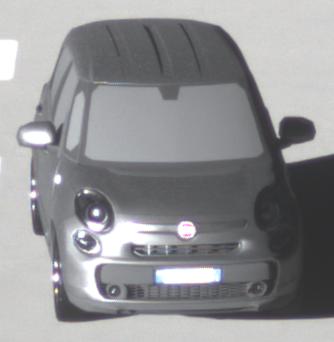
Make: Fiat
Model: 500L 1.4 16V
Detailed model: 500L (199)
Model produced from: 2012/10
Model produced until: 2017/05
Doors: 5
Color: gray
Road condition: dry road
Daytime: morning or afternoon
Contrast: high contrast